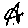
Label: star